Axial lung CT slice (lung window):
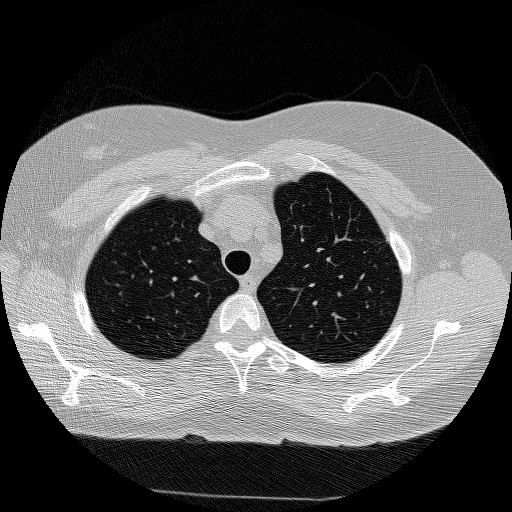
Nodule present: no